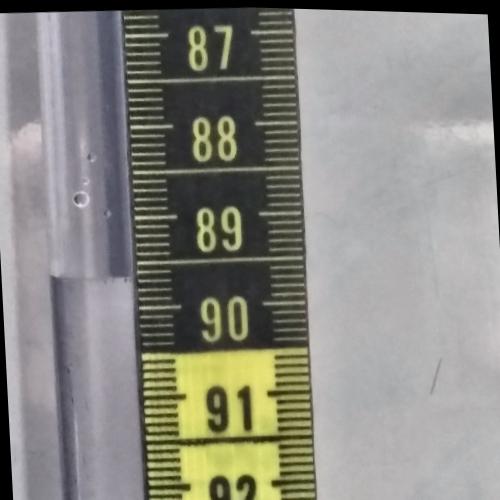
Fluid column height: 89.6 cm